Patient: sex F, age 83
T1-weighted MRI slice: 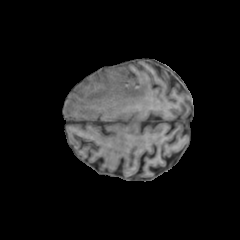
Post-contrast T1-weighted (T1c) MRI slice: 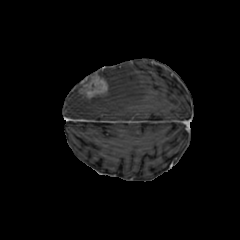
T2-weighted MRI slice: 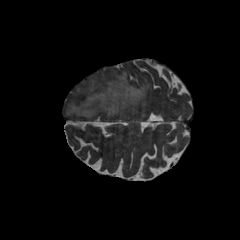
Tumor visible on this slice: yes
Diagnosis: Glioblastoma, IDH-wildtype
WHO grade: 4